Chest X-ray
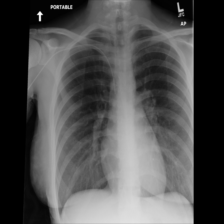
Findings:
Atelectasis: negative
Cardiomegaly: negative
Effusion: negative
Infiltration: negative
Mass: negative
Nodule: negative
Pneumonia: negative
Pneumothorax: negative
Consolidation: negative
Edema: negative
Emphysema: negative
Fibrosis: negative
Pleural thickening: negative
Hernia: negative